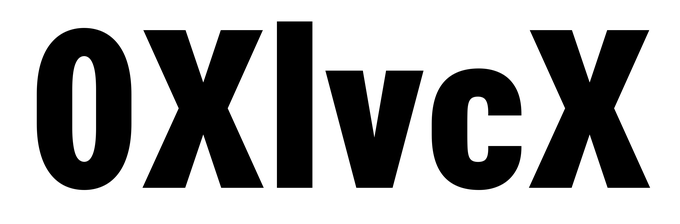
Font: Roboto_Condensed_Black